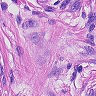
Metastatic tissue present: yes